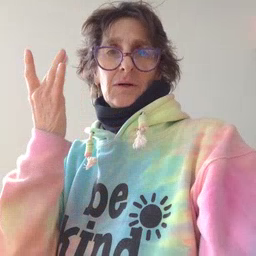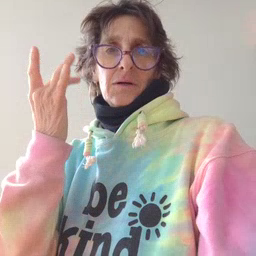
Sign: why